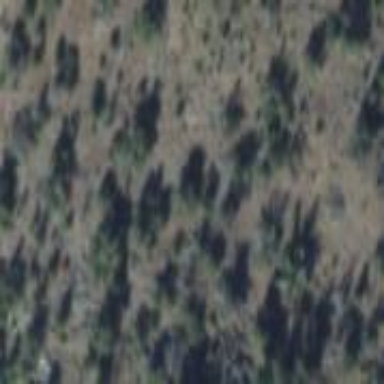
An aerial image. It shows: Patch of scrub vegetation.